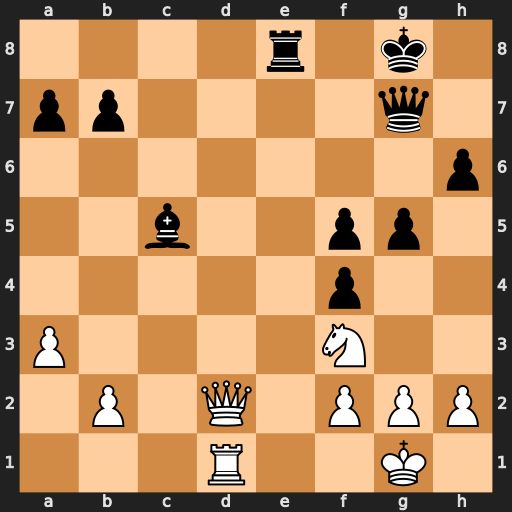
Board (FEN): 4r1k1/pp4q1/7p/2b2pp1/5p2/P4N2/1P1Q1PPP/3R2K1
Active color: w
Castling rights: -
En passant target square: -
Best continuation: Qd5+ Qf7 Qxc5